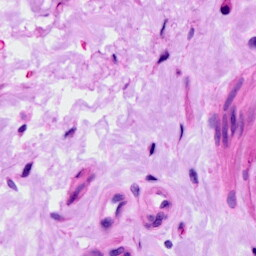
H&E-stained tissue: Ovarian